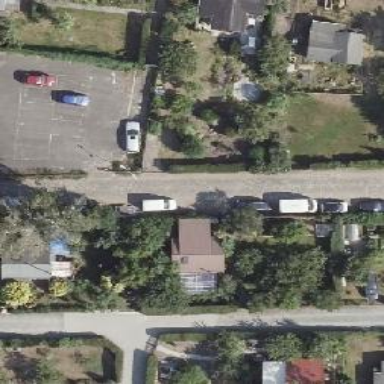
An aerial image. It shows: Living street that serves as alley.